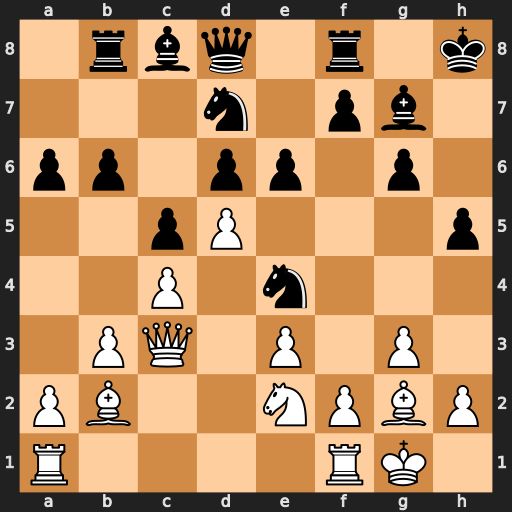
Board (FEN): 1rbq1r1k/3n1pb1/pp1pp1p1/2pP3p/2P1n3/1PQ1P1P1/PB2NPBP/R4RK1
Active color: w
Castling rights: -
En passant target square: -
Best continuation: Qxg7#